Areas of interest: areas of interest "Medical"
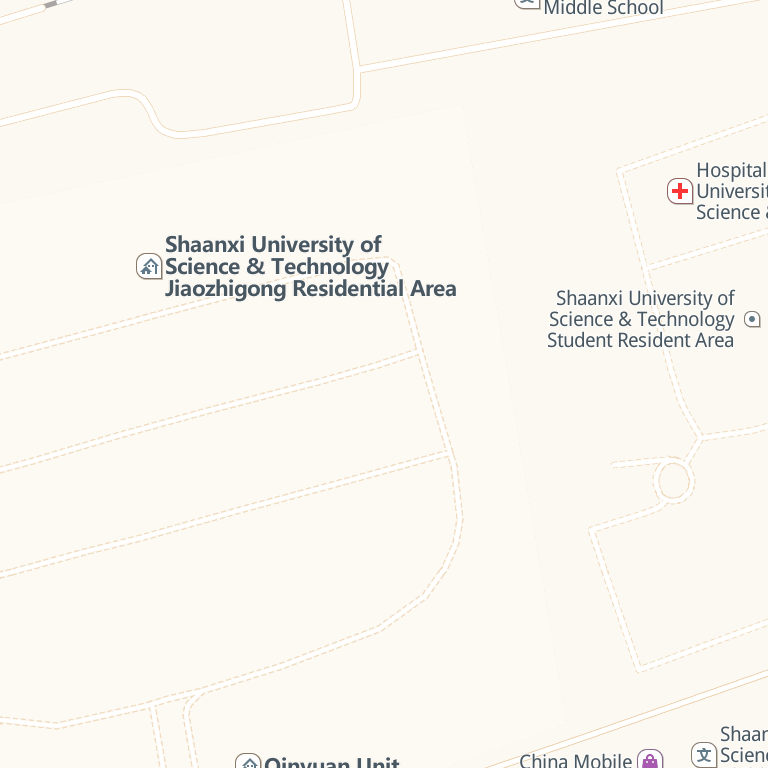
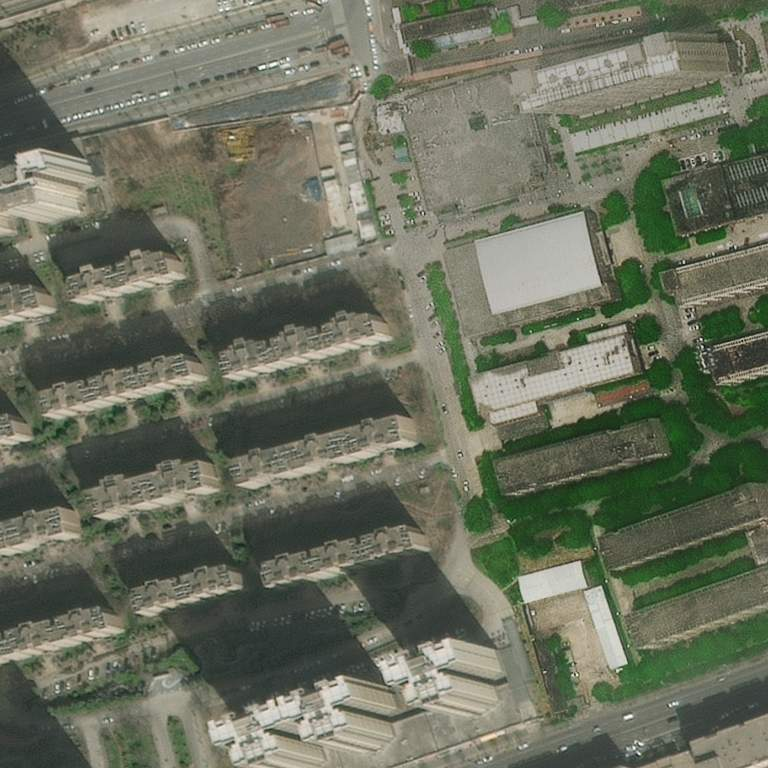